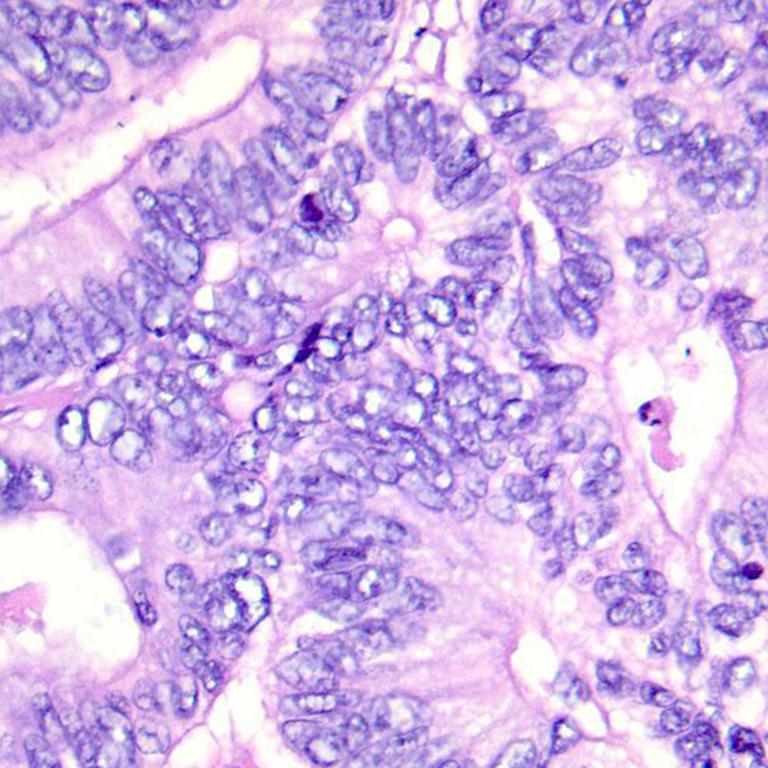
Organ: colon
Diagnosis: adenocarcinomas